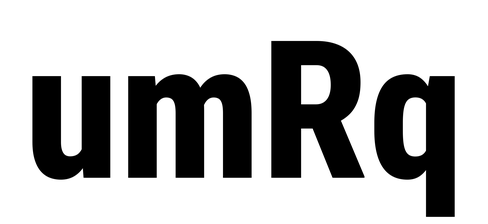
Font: Roboto_Condensed_ExtraBold